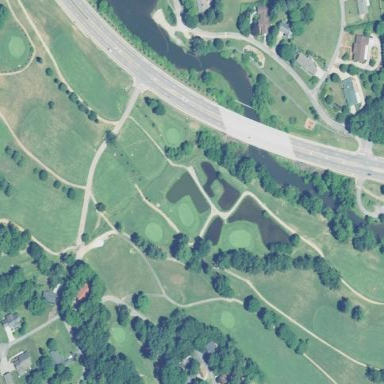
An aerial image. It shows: Golf course.